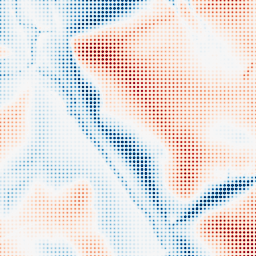
Category: classical
Decomposition family: gaussian_anisotropic
Decomposition parameters: sigma_x: 20
sigma_y: 20
Upsampling method: sinc_hamming
Upsampling parameters: scale: 8
kernel_size: 4
Upsampling scale: 8